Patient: sex F, age 26
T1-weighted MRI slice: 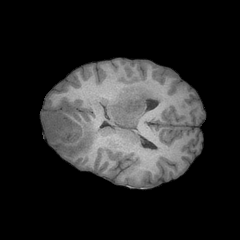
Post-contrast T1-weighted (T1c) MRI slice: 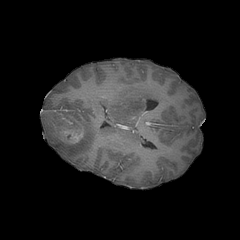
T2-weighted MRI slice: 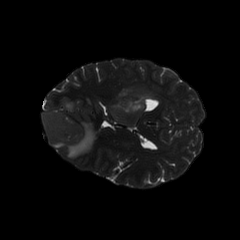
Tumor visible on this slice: yes
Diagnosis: Glioblastoma, IDH-wildtype
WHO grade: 4